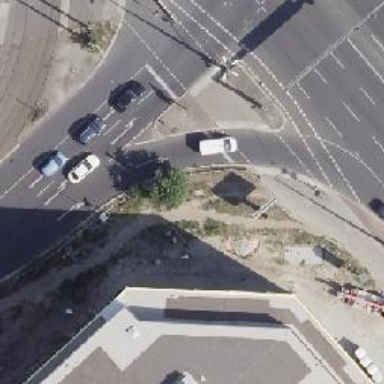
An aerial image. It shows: Road with traffic signals.